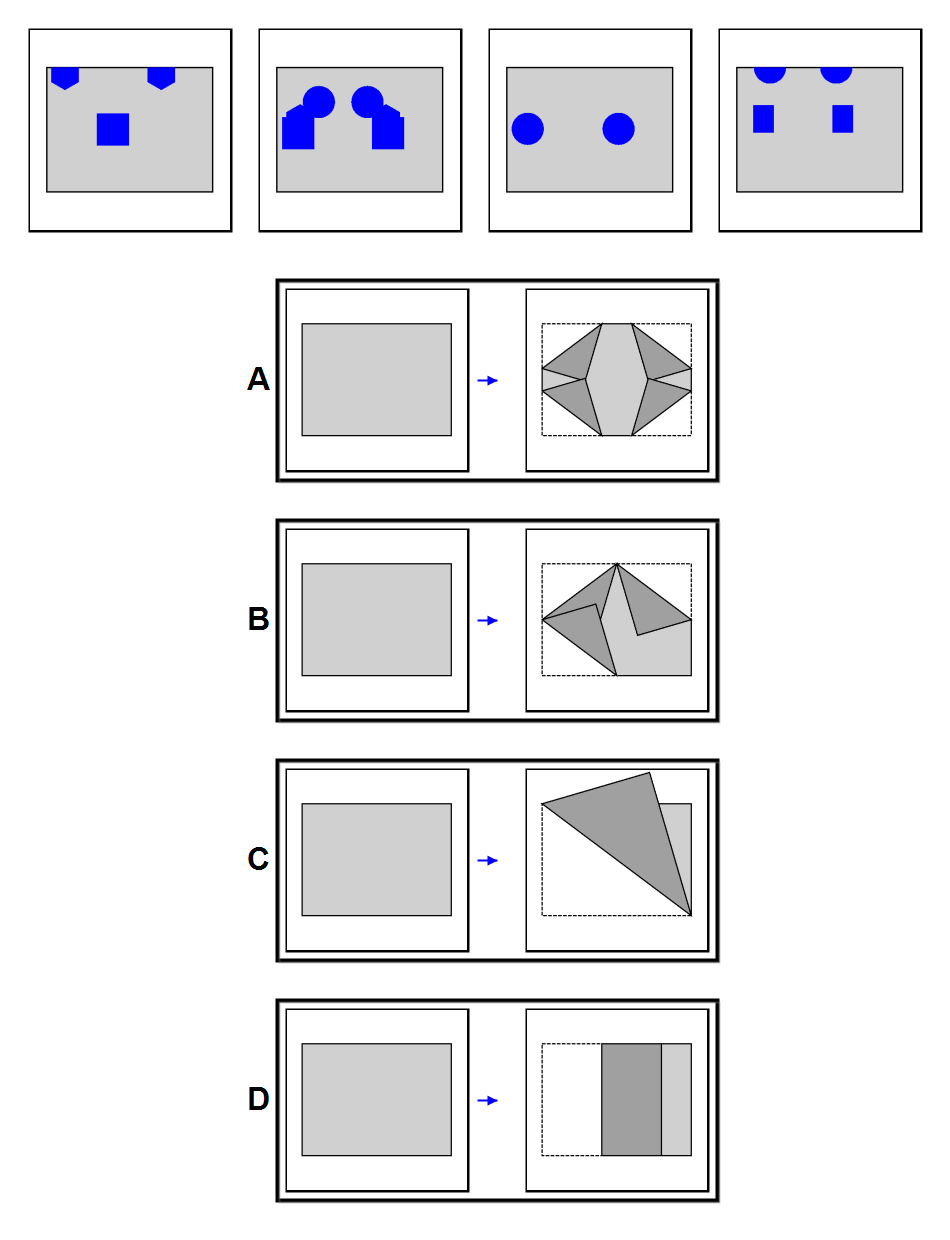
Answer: D